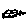
Label: car